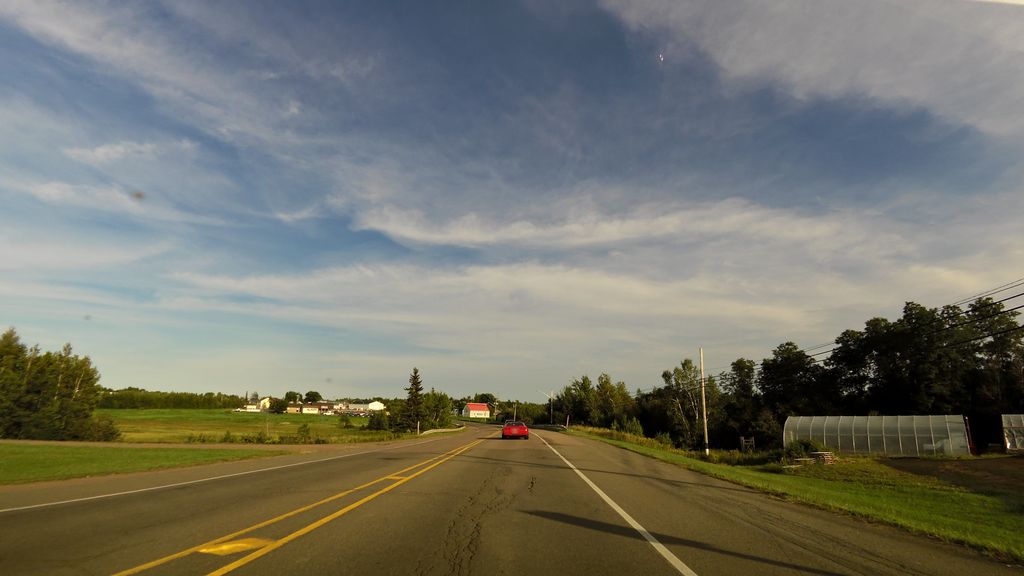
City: charlottetown